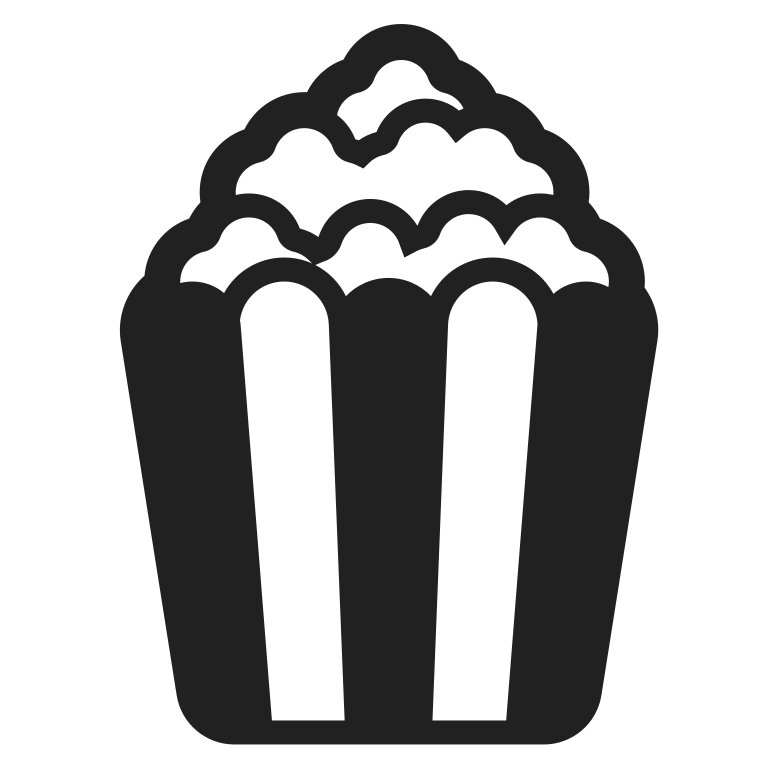
popcorn high contrast